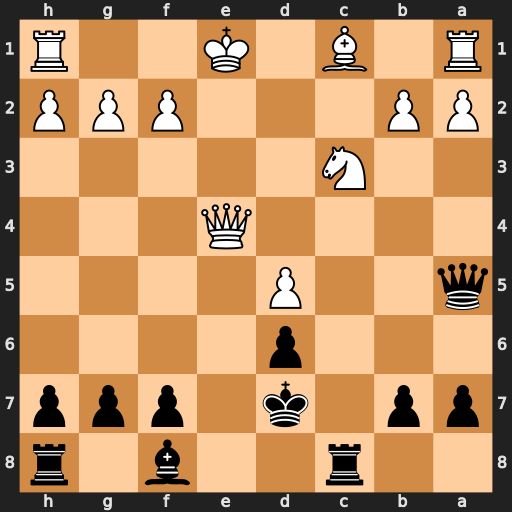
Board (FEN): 2r2b1r/pp1k1ppp/3p4/q2P4/4Q3/2N5/PP3PPP/R1B1K2R
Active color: b
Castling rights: KQ
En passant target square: -
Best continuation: Re8 Qxe8+ Kxe8